一年级 · 算术
(6 分) 有四份桃, 小猴要吃 10 个, 可以怎样拿? 请列出算式。

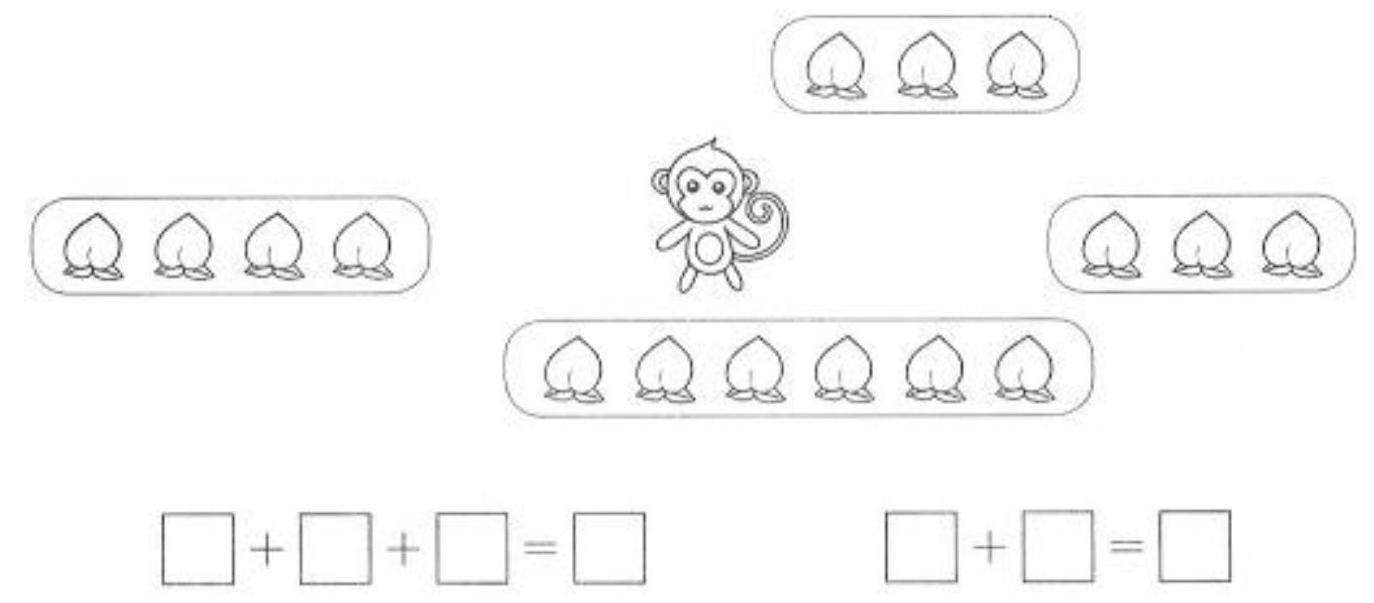
答案: $4+3+3=10$
$6+4=10$